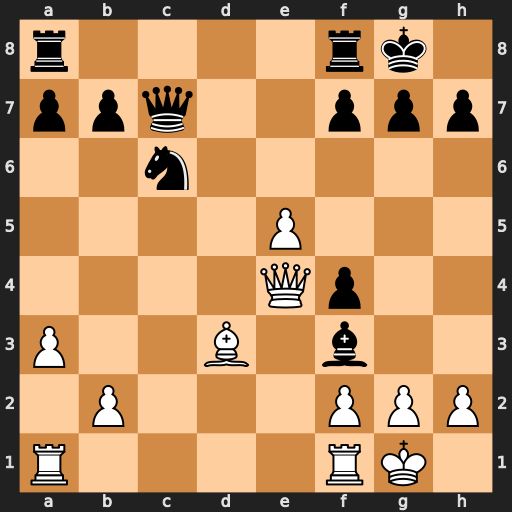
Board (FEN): r4rk1/ppq2ppp/2n5/4P3/4Qp2/P2B1b2/1P3PPP/R4RK1
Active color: w
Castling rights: -
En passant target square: -
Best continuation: Qxh7#